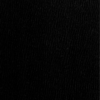
Label: dusty